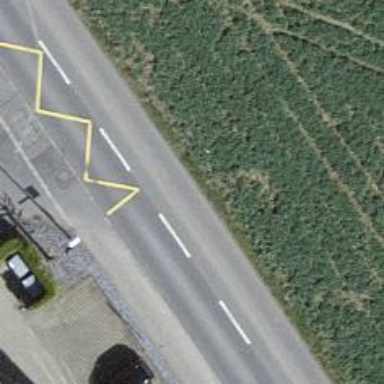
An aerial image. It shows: Bus stop with stop position for public transport.